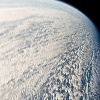
Label: cloud